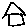
Label: house